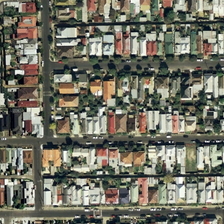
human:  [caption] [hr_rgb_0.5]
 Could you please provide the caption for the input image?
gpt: many buildings and many green trees are in a dense residential area .

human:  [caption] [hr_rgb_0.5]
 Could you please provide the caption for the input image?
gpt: many buildings and many green trees are in a dense residential area .

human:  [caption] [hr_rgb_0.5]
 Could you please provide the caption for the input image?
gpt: residential buildings are neatly arranged in different colors .

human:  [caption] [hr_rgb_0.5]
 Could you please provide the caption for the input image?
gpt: the residential buildings on both sides of the road are neatly arranged .

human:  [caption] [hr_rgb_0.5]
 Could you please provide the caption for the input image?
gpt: the residential buildings on both sides of the road are neatly arranged .